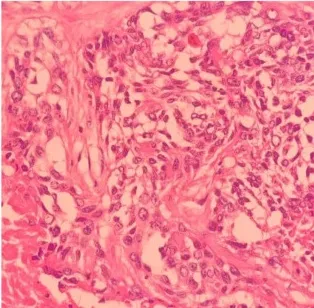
Pathological images and immunohistochemistry staining were conducted as follows: Tumor tissue sections stained (HE x400), The tumor cells exhibit a pattern of solid nests, glandular formations, and reticular arrangements. Some of the nest formations show central keratinization. The cells possess abundant cytoplasm, large and deeply stained nuclei, and notable cellular atypia. X400).
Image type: pathology (immunostaining)